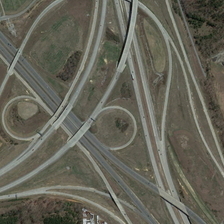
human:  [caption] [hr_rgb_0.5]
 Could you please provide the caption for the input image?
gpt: some green trees and many barelands are around a viaduct .

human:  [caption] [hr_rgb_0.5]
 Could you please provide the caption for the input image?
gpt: some green trees and many barelands are around a viaduct .

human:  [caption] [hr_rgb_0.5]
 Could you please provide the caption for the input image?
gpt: the ease of the road is surrounded by land and many houses .

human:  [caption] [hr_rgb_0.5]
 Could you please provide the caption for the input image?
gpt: oasis are in the middle of the land, cars drive on the road .

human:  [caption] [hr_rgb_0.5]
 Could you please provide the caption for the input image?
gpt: the ease of the road is surrounded by land and many houses .